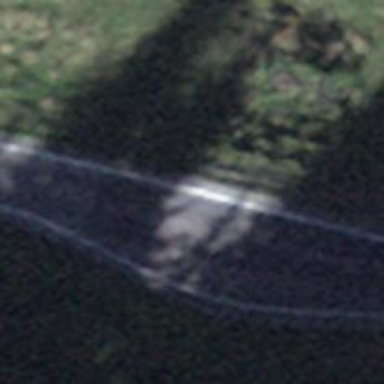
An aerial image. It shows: Passing place on the road.